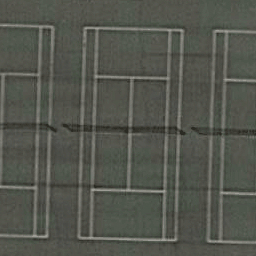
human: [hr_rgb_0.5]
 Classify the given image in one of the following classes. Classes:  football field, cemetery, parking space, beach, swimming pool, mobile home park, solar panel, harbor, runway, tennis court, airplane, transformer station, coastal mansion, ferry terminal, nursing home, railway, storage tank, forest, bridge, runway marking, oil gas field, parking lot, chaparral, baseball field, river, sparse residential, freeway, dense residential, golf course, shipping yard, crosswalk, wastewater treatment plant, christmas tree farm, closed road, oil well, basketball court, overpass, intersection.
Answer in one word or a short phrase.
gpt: tennis court